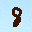
Label: 8